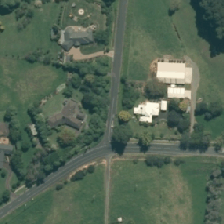
Land cover: urban_build_up